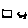
Label: square